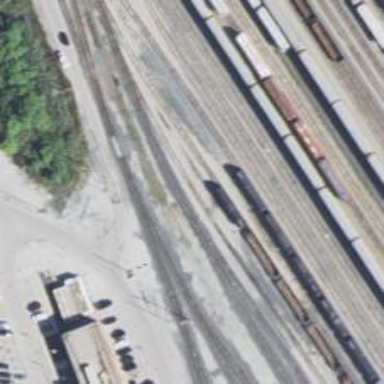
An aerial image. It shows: Railway yard.